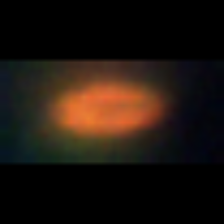
Taxon: Unknown_phyto
Group: Unknown